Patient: sex M, age 42
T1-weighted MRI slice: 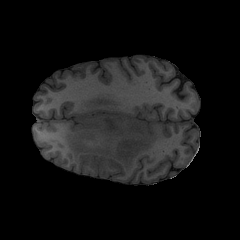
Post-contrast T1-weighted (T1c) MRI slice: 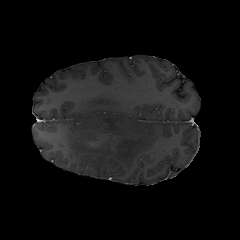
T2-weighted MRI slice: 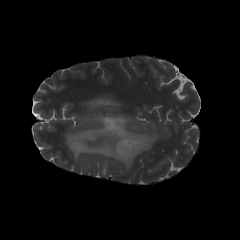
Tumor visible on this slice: yes
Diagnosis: Astrocytoma, IDH-mutant
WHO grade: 3